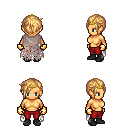
a pixel art fantasy rpg character, female body template, human, tanned skin, gray tattered cape, red pants, light blonde pixie cut hairstyle, gold tiara, gold gloves, black shoes, four views (front, back, left, right), 2x2 character sprite sheet, small pixel art, hard edges, no anti-aliasing